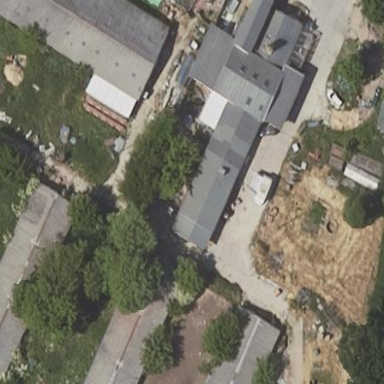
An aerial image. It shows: Farm building.